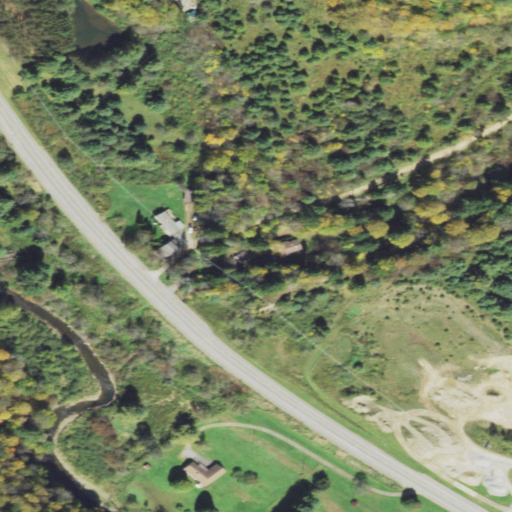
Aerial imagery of valley in Pennsylvania named Ansley Hollow containing mixed forest, open development, pasture, deciduous forest, low intensity development, cultivated crops, evergreen forest, woody wetlands, and medium intensity development